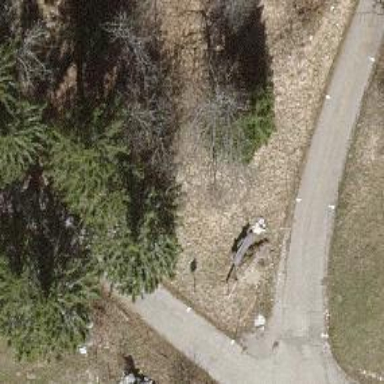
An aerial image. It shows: Bench.